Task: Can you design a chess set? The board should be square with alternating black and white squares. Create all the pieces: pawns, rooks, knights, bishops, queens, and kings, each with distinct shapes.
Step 1048:
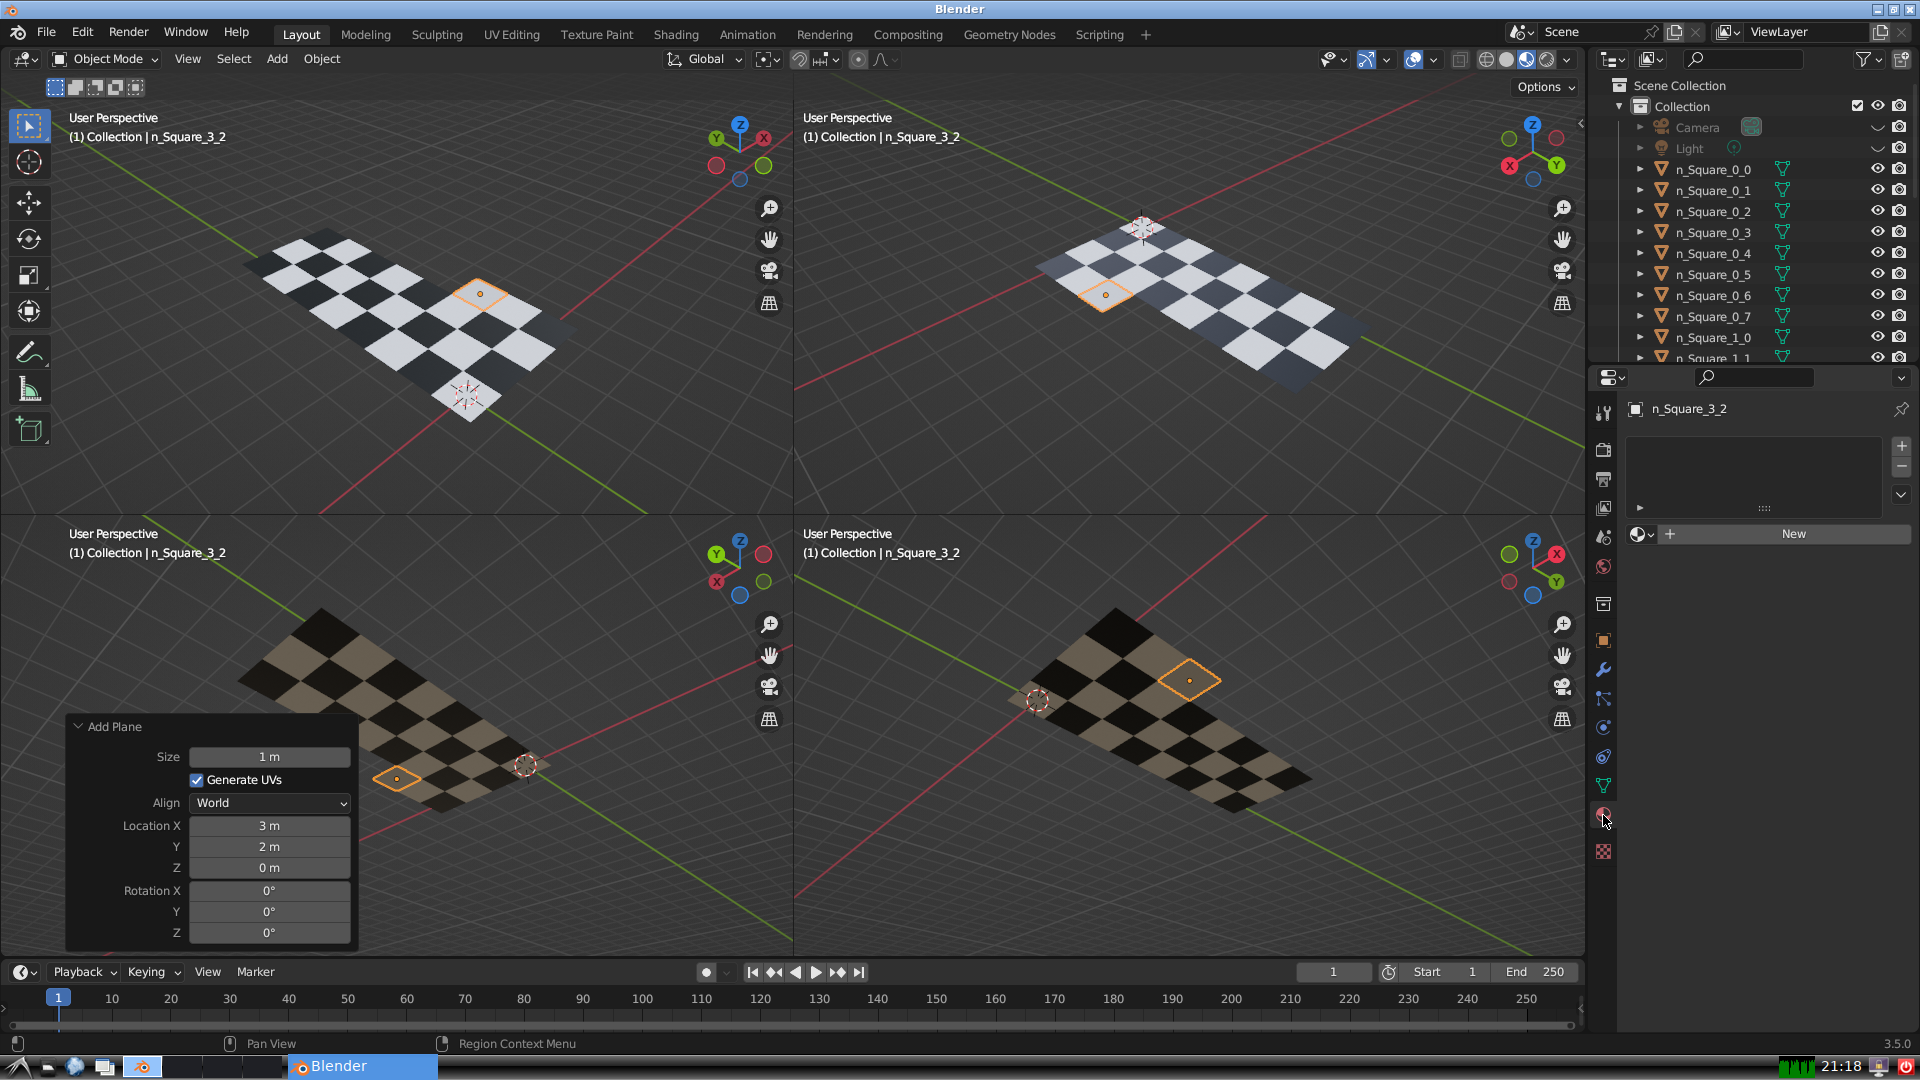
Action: {"mouse_move": [1636, 534]}